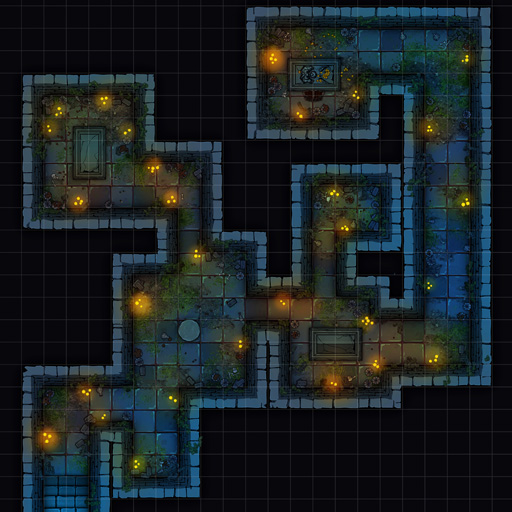
A D&D Grid Map stone dungeon torches entrance to the south west empty background moss coffins (Ancient Tombs Map)